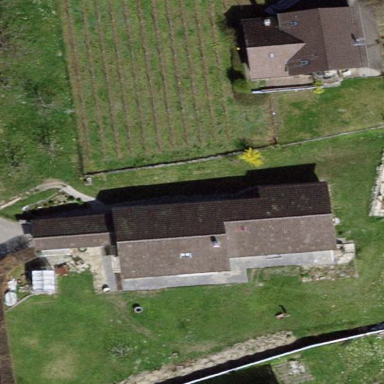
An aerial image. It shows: Vineyard.